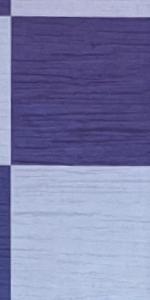
Label: Empty